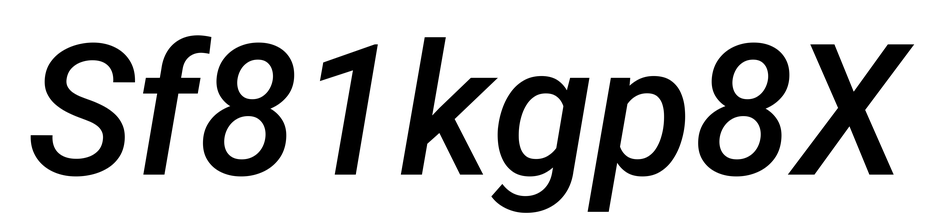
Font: Roboto-Italic_Medium_Italic